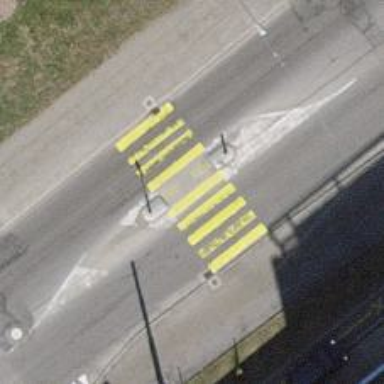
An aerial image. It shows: Uncontrolled zebra crossing.